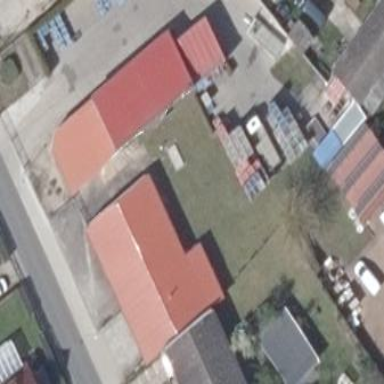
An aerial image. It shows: Building with gas shop.